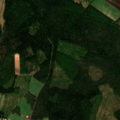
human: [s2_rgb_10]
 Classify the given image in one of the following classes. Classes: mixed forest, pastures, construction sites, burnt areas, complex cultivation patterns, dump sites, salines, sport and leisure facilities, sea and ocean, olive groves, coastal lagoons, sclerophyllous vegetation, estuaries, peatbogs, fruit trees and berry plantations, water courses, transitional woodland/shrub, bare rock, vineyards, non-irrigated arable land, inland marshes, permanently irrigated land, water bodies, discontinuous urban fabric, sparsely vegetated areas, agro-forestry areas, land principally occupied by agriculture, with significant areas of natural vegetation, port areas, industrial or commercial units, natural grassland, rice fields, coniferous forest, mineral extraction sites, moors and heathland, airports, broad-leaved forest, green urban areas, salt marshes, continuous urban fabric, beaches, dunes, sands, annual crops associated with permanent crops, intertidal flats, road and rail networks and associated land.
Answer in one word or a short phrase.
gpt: land principally occupied by agriculture, with significant areas of natural vegetation, coniferous forest, mixed forest